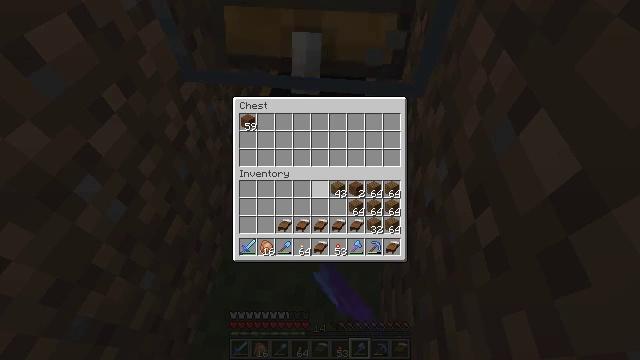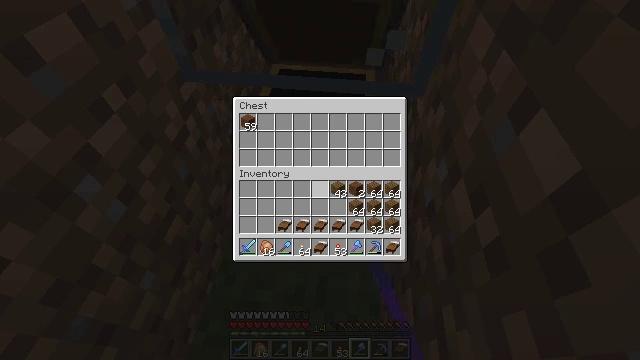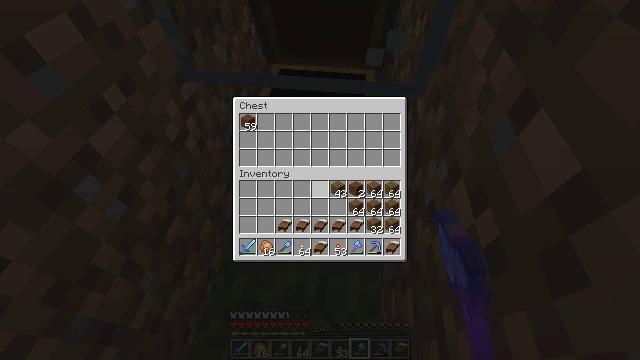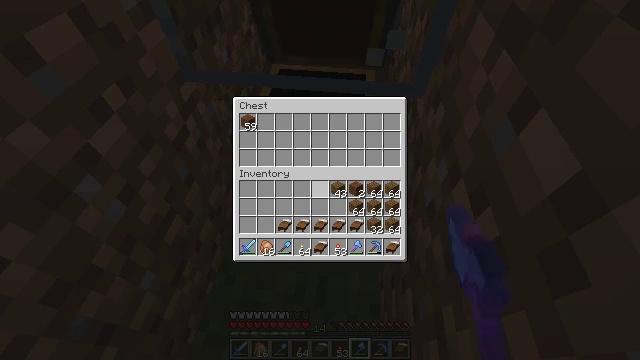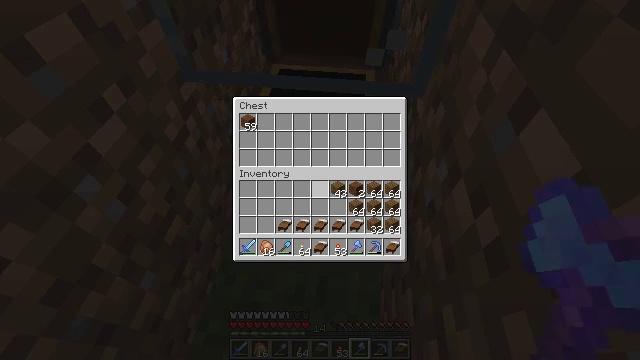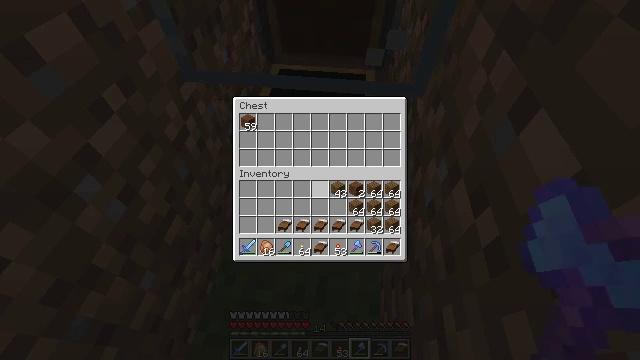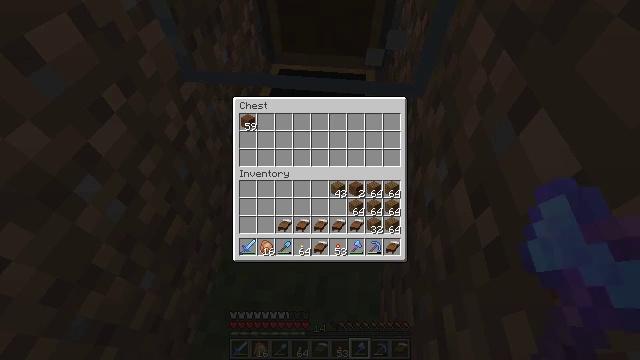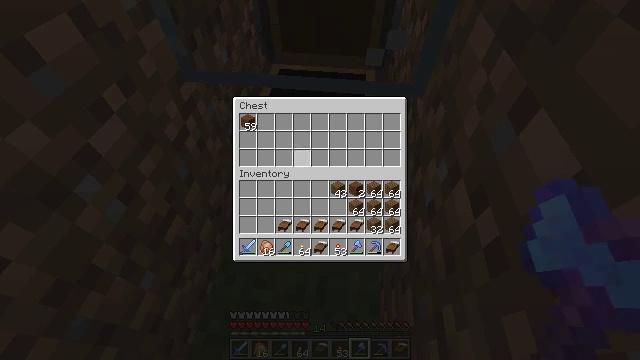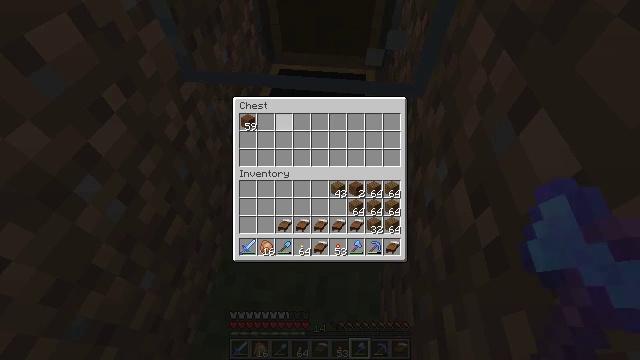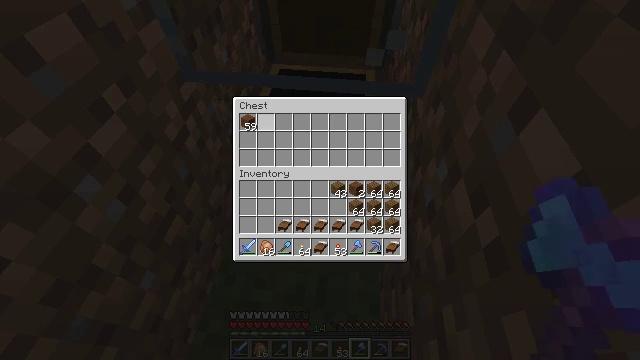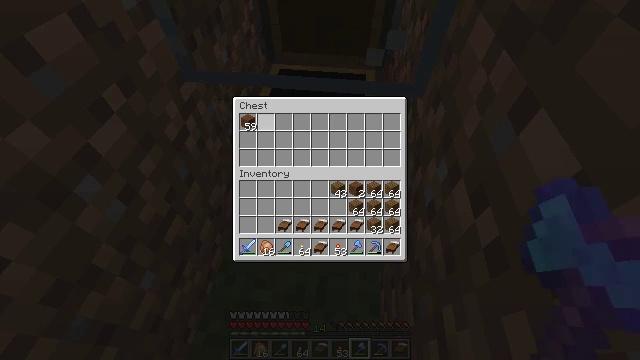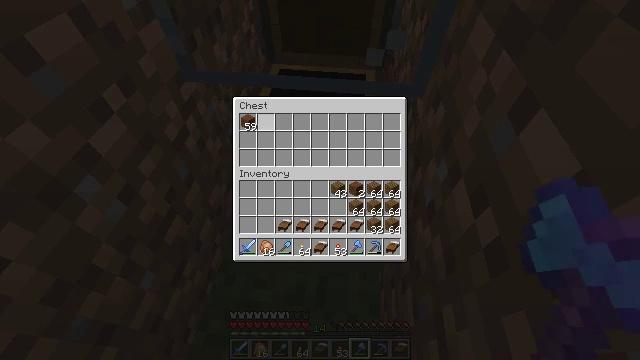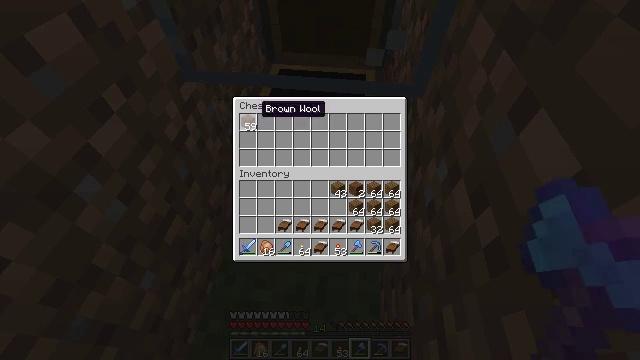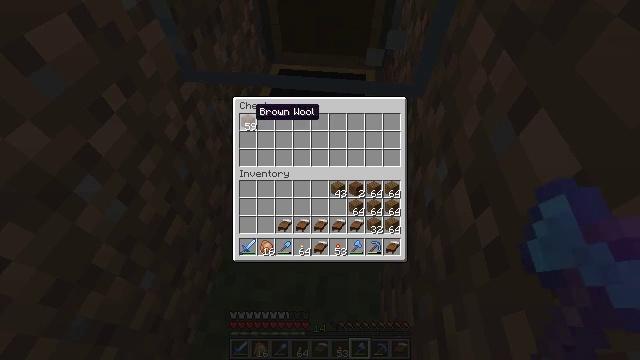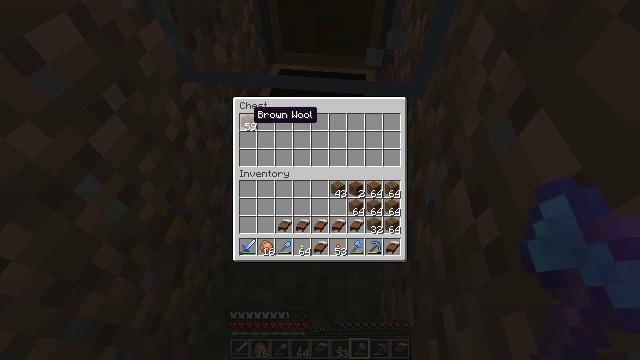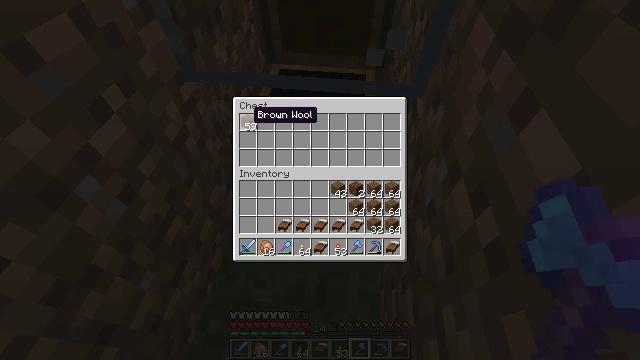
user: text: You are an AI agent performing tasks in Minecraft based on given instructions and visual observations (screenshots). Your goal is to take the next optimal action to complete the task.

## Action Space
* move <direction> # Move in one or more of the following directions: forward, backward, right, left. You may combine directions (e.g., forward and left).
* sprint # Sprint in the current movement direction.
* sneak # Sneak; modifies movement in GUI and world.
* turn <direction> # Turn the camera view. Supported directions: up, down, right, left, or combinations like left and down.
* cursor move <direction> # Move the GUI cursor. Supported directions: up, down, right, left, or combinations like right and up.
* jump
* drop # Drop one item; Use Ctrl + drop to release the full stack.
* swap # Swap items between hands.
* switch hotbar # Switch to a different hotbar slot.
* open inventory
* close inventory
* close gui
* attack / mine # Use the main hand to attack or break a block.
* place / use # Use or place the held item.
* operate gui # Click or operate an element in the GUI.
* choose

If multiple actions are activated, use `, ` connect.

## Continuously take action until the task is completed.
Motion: motion action
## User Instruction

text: Craft a brown bed with wool and dye.
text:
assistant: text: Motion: no_op
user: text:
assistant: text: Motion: no_op
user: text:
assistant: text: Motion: no_op
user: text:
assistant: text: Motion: no_op
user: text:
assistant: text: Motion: no_op
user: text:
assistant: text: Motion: cursor move up
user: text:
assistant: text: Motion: cursor move left and up
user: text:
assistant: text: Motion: sneak, cursor move left and up
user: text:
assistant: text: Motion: sneak, cursor move up
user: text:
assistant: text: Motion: sneak
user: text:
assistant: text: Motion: sneak
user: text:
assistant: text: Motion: sneak, cursor move left
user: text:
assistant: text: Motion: sneak
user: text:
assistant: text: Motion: sneak
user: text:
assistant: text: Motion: sneak
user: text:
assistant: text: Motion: sneak
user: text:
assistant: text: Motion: sneak, operate gui
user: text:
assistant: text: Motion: sneak, operate gui
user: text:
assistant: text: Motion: sneak
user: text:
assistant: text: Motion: sneak
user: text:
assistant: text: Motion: sneak
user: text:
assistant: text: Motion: sneak
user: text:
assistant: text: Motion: sneak
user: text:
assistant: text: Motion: no_op
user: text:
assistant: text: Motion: no_op
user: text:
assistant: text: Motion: no_op
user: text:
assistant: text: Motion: no_op
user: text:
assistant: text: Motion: no_op
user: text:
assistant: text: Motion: no_op
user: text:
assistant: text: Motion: no_op